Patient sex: M
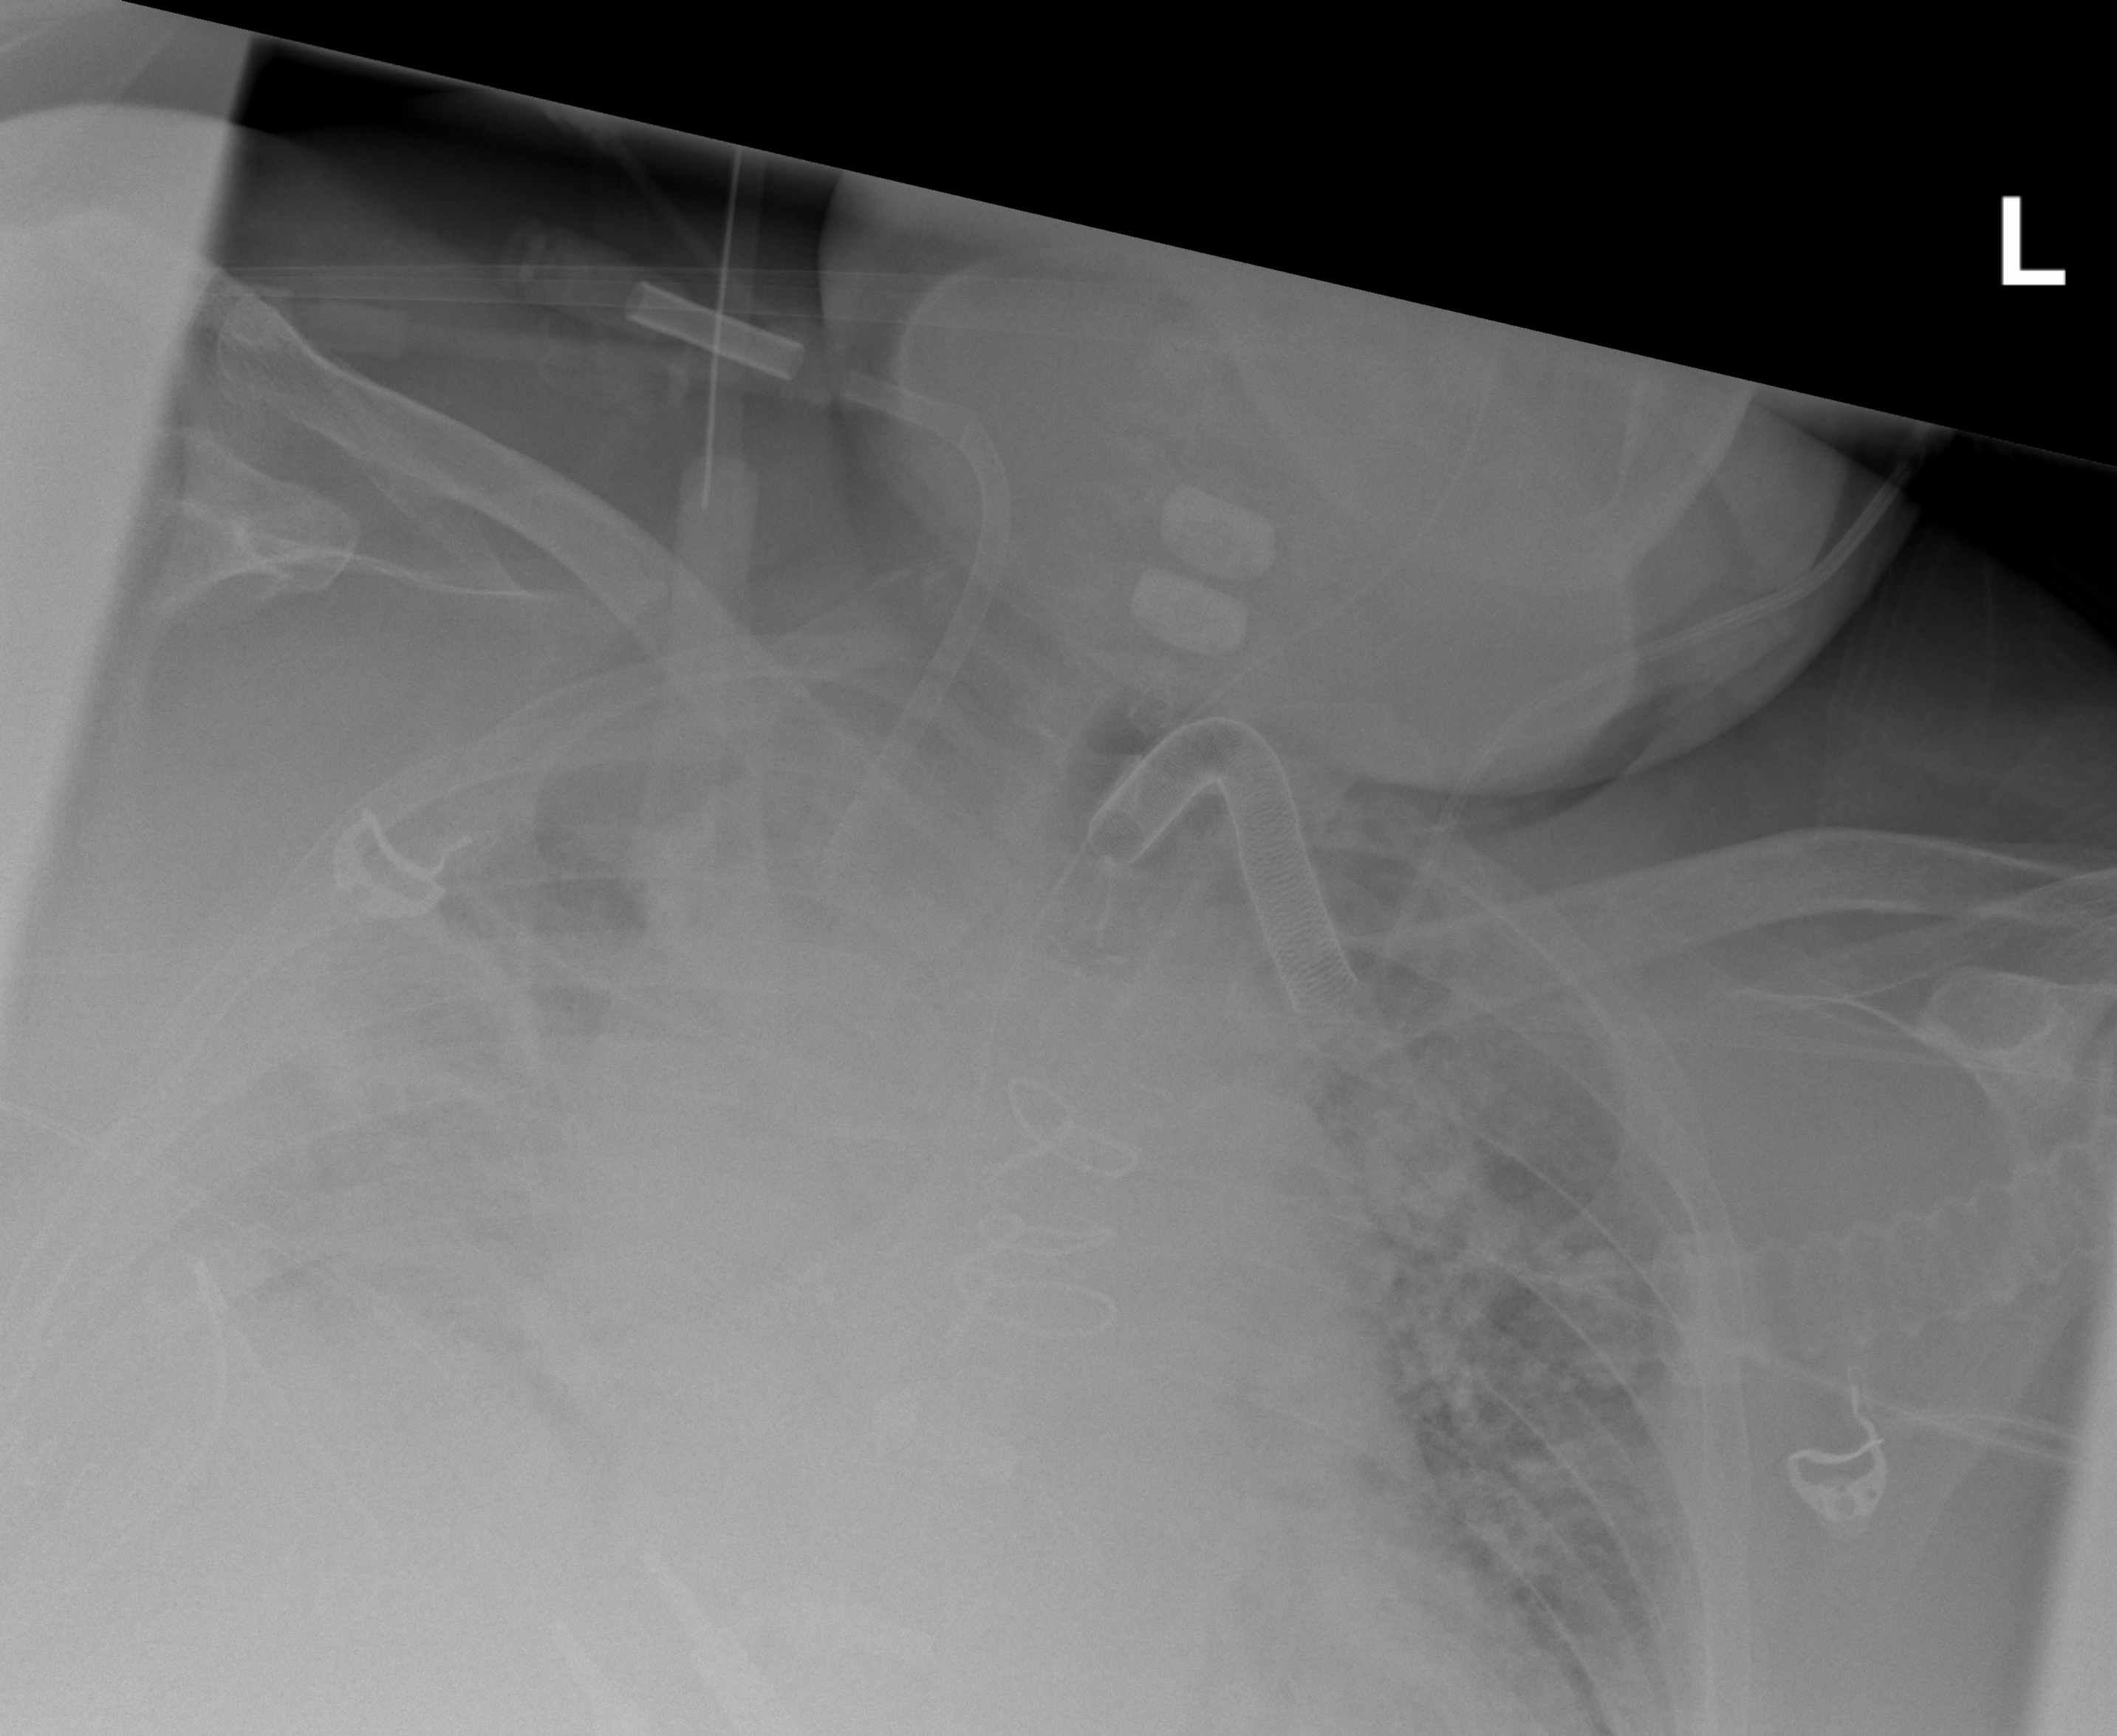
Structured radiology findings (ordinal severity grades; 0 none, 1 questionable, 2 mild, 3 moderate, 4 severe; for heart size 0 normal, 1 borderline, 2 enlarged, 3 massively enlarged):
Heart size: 2
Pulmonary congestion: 2
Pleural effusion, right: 3
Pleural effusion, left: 0
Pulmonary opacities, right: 2
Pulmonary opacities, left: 2
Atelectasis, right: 3
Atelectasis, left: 1